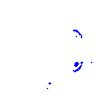
Particle: electron